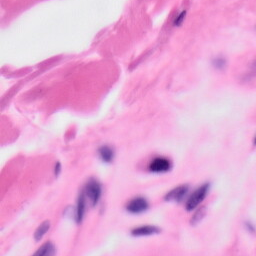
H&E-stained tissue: Skin